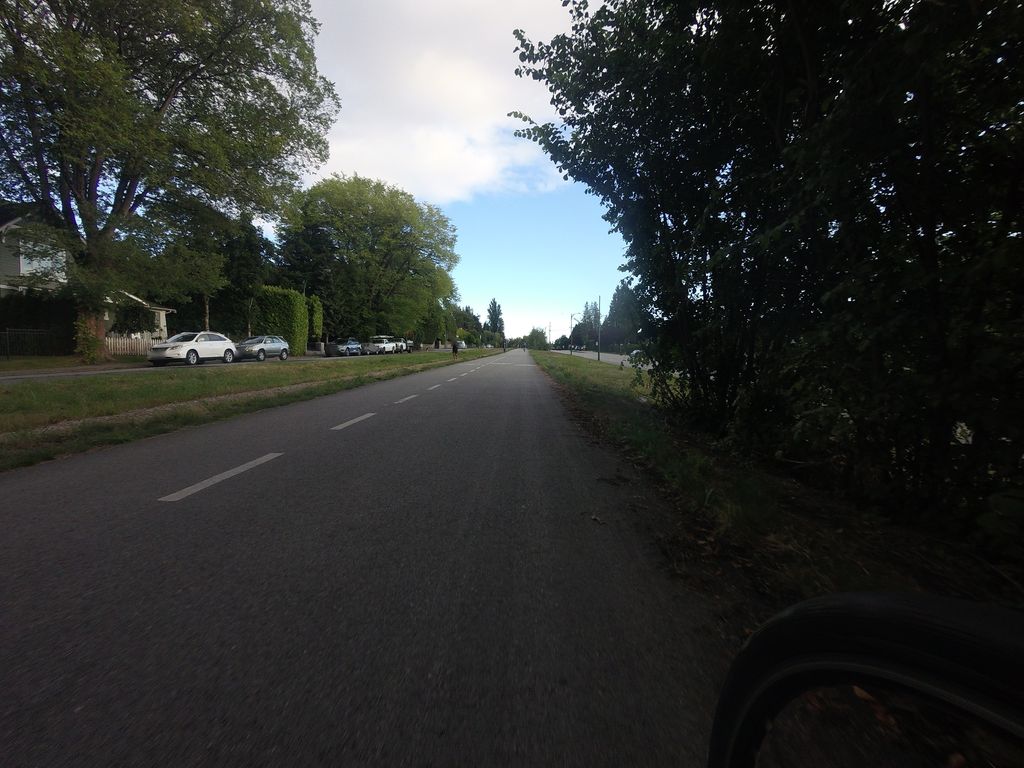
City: vancouver